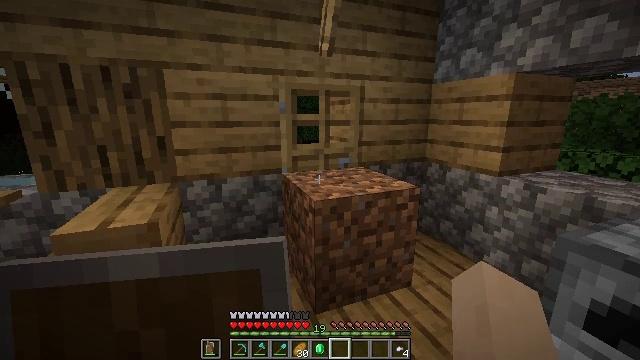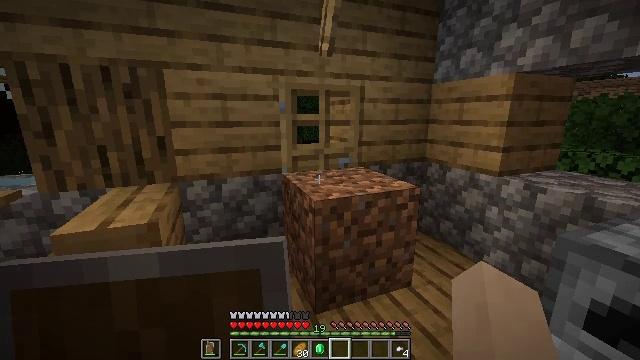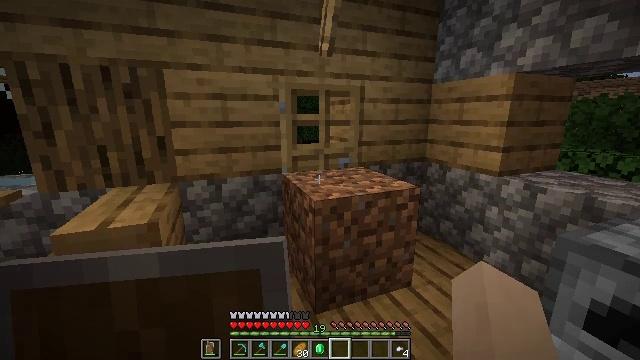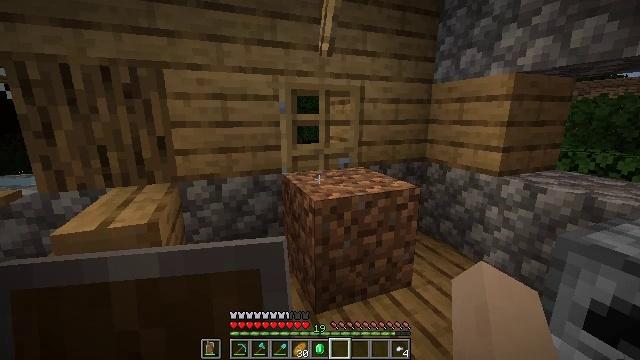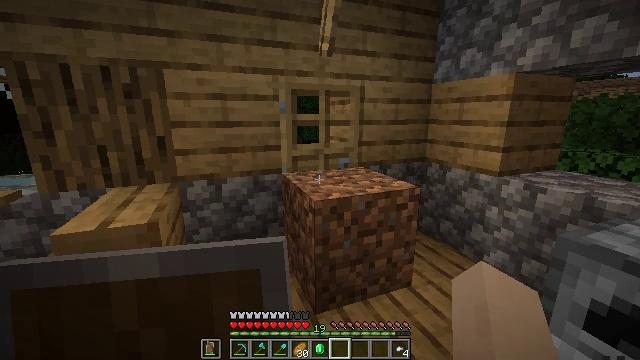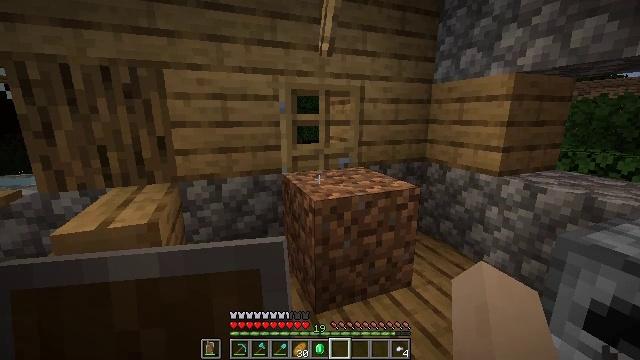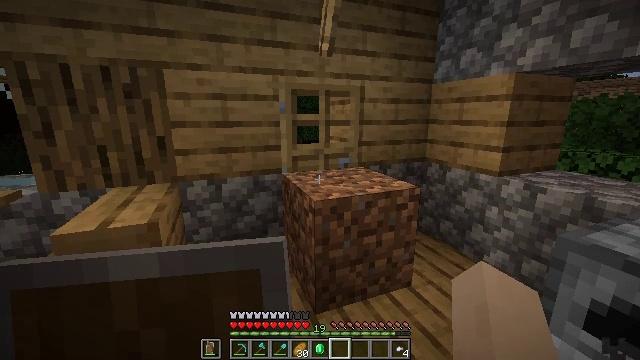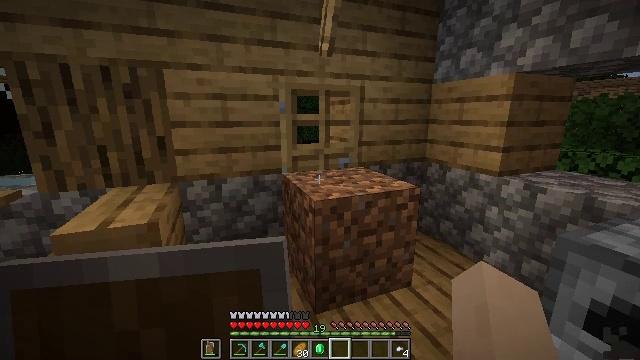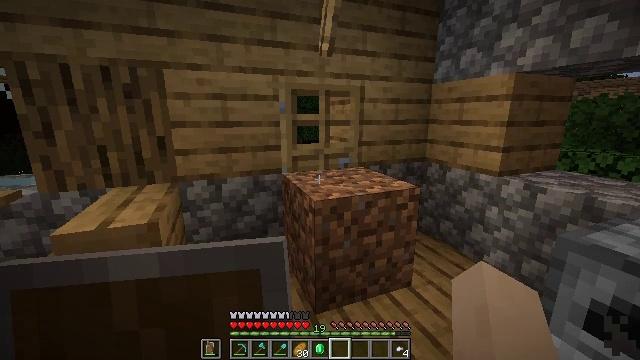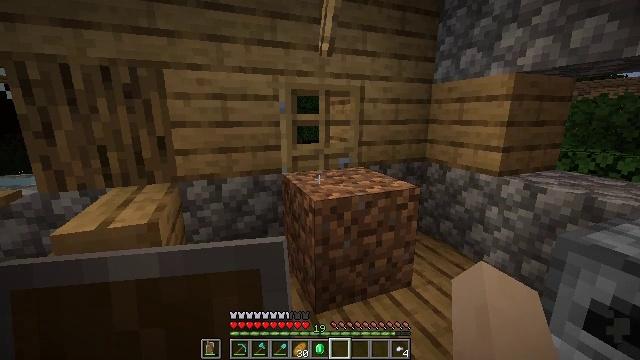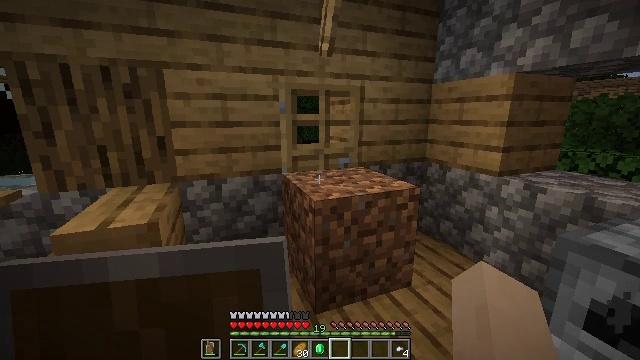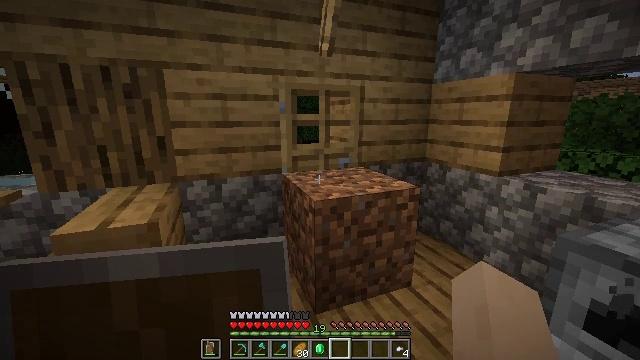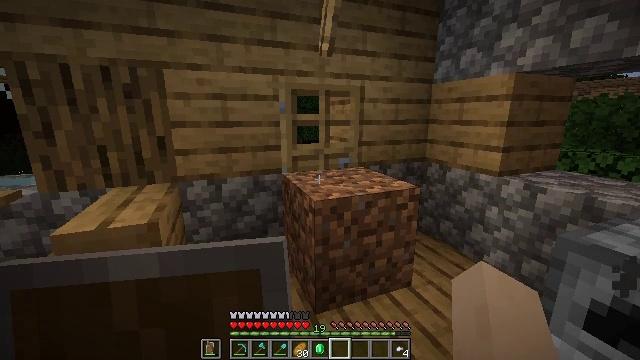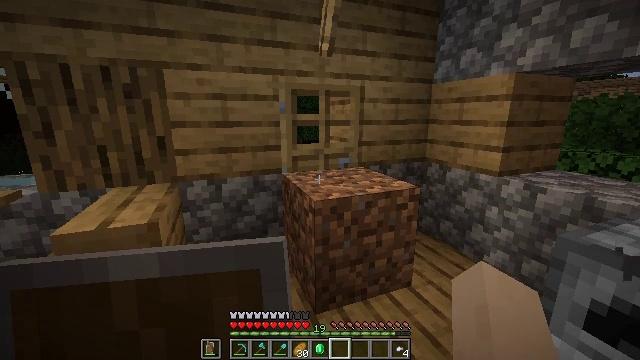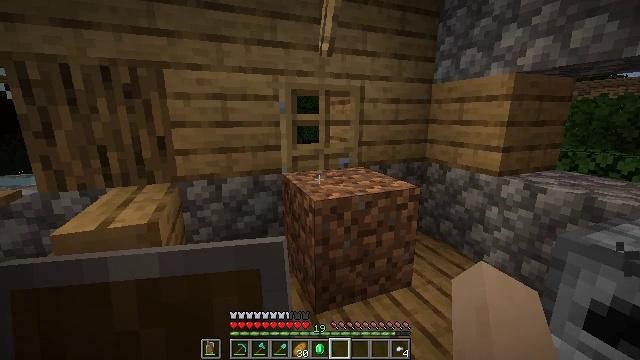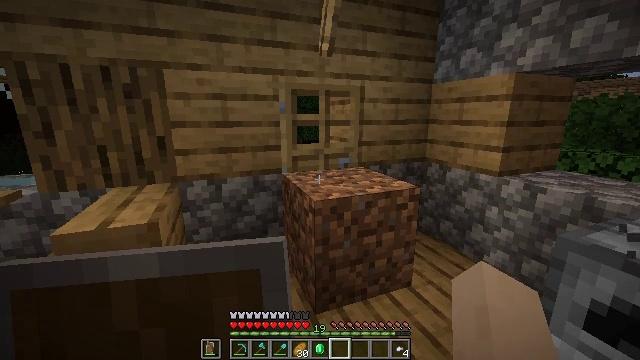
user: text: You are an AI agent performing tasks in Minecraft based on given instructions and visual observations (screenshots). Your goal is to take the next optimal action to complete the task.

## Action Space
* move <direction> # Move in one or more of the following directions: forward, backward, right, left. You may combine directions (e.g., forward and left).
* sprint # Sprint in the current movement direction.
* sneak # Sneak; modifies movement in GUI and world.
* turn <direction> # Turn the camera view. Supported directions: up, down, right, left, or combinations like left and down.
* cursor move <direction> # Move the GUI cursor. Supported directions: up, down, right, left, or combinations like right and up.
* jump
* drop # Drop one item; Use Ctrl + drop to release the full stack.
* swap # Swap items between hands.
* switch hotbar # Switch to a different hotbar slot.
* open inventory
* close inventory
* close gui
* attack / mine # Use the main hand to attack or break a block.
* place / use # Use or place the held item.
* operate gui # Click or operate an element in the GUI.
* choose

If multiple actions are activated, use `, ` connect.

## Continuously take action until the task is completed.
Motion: motion action
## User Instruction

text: Open the crafting table and craft iron nugget using iron ingot.
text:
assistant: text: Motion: no_op
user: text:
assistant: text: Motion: no_op
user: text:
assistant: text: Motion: no_op
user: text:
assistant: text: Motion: no_op
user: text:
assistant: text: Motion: no_op
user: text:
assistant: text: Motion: no_op
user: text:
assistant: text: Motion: no_op
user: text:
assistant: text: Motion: no_op
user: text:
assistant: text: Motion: no_op
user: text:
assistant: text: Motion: no_op
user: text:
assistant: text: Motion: no_op
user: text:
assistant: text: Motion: no_op
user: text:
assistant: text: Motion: no_op
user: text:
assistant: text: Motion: no_op
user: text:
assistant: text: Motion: no_op
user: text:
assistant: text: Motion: no_op
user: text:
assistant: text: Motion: no_op
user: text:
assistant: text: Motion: no_op
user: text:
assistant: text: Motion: no_op
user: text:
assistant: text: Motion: no_op
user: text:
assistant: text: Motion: no_op
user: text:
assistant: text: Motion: no_op
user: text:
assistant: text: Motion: no_op
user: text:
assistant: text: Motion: no_op
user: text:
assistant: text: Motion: no_op
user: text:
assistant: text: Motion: turn right
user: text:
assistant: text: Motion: turn right
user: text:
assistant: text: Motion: turn right
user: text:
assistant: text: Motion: turn right
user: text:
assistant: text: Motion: turn right